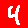
Digit: 4